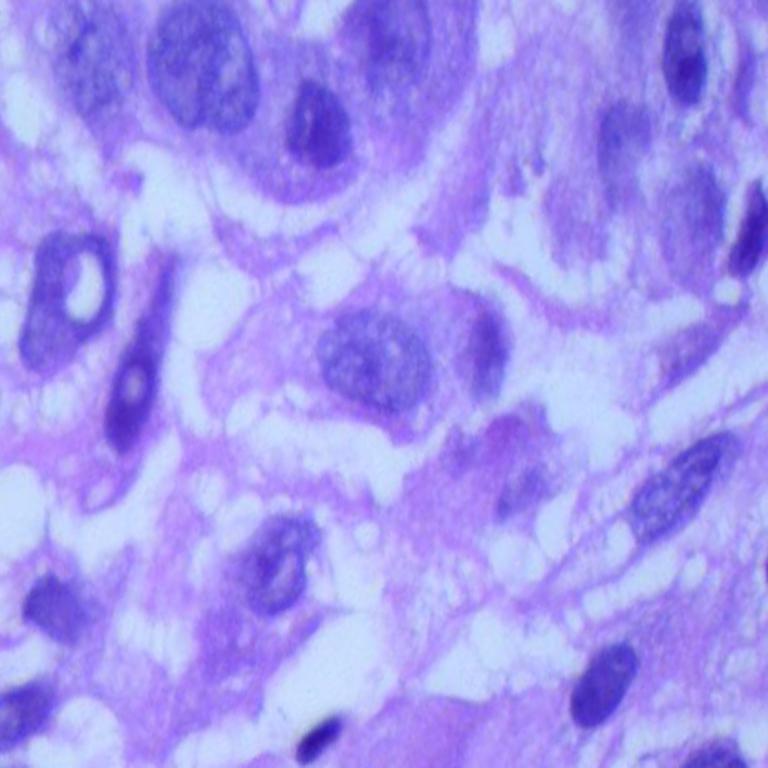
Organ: lung
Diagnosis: squamous carcinomas